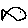
Label: fish